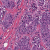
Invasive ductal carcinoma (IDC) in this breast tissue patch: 1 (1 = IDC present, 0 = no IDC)